Brain MRI, t2w sequence, axial 2D slice.
Patient: age 33, sex F, weight 95 kg, height 1.95 m
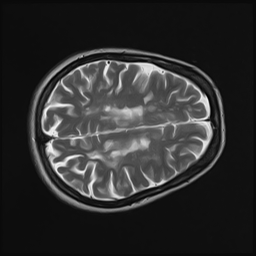